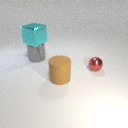
small red metal sphere to the right of large brown rubber cylinder